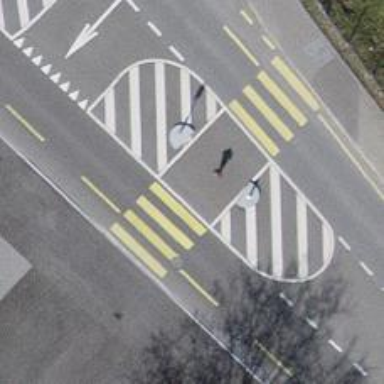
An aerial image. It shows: Asphalt footway with marked crossing that includes pedestrian island.